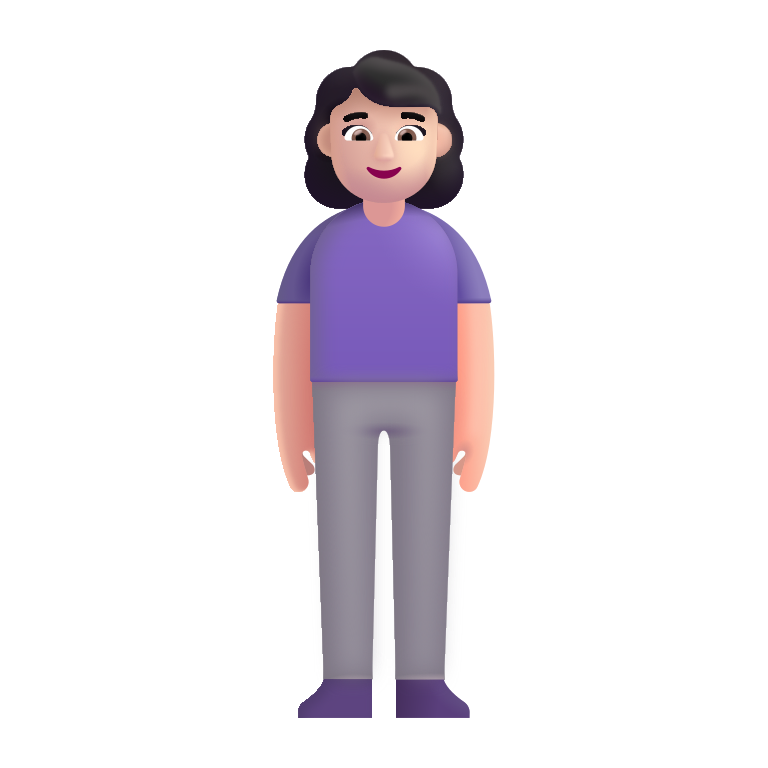
woman standing color light